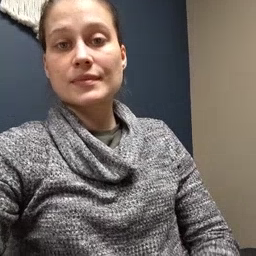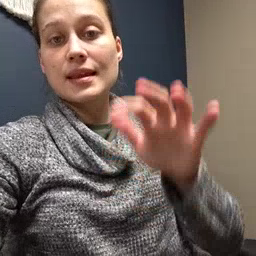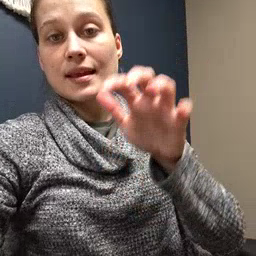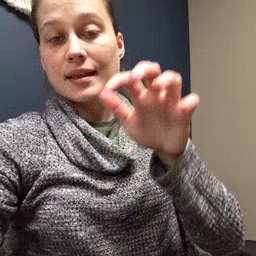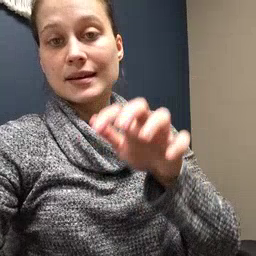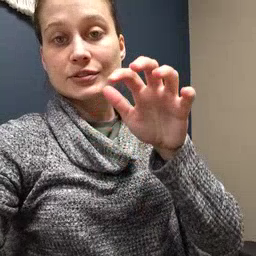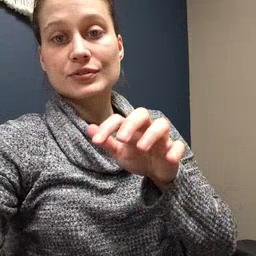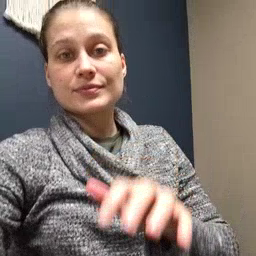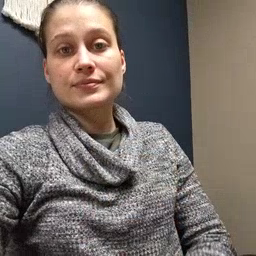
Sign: alligator